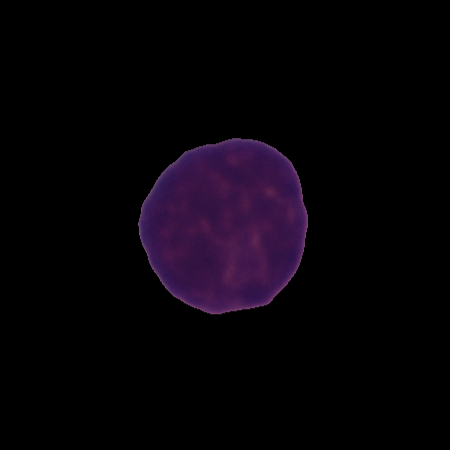
Label: healthy